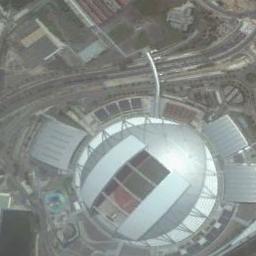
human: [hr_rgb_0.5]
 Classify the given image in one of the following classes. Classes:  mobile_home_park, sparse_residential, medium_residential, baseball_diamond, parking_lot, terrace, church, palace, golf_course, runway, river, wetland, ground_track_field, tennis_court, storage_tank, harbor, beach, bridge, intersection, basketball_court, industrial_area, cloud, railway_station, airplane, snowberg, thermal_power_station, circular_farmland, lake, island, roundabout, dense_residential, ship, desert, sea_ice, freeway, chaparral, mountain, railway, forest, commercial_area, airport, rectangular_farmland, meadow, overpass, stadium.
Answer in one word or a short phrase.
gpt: stadium